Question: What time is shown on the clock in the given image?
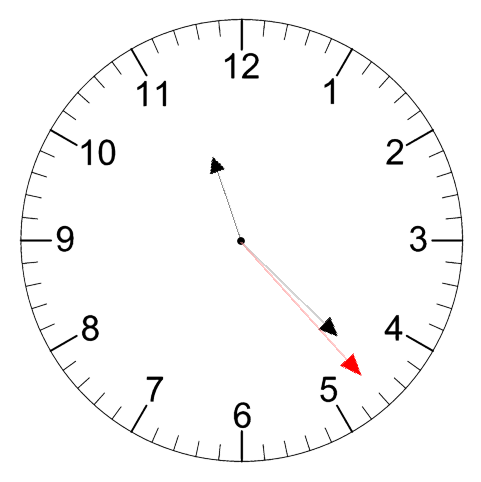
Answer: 11:22:23